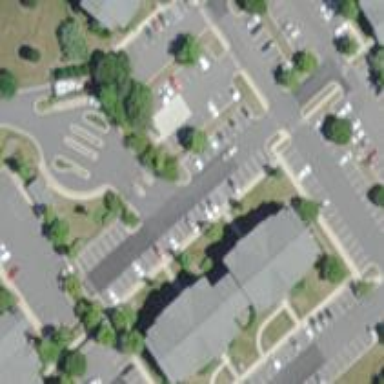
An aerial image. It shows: Parking space.